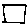
Label: square